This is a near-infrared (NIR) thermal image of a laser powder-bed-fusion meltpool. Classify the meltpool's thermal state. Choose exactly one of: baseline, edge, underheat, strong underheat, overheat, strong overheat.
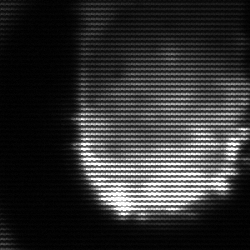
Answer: baseline